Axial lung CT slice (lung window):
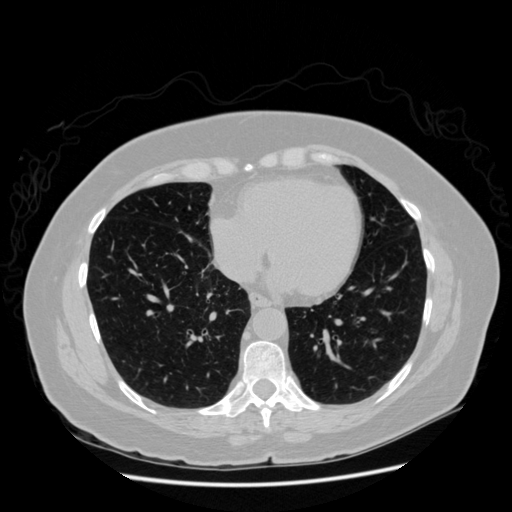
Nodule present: no